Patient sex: M
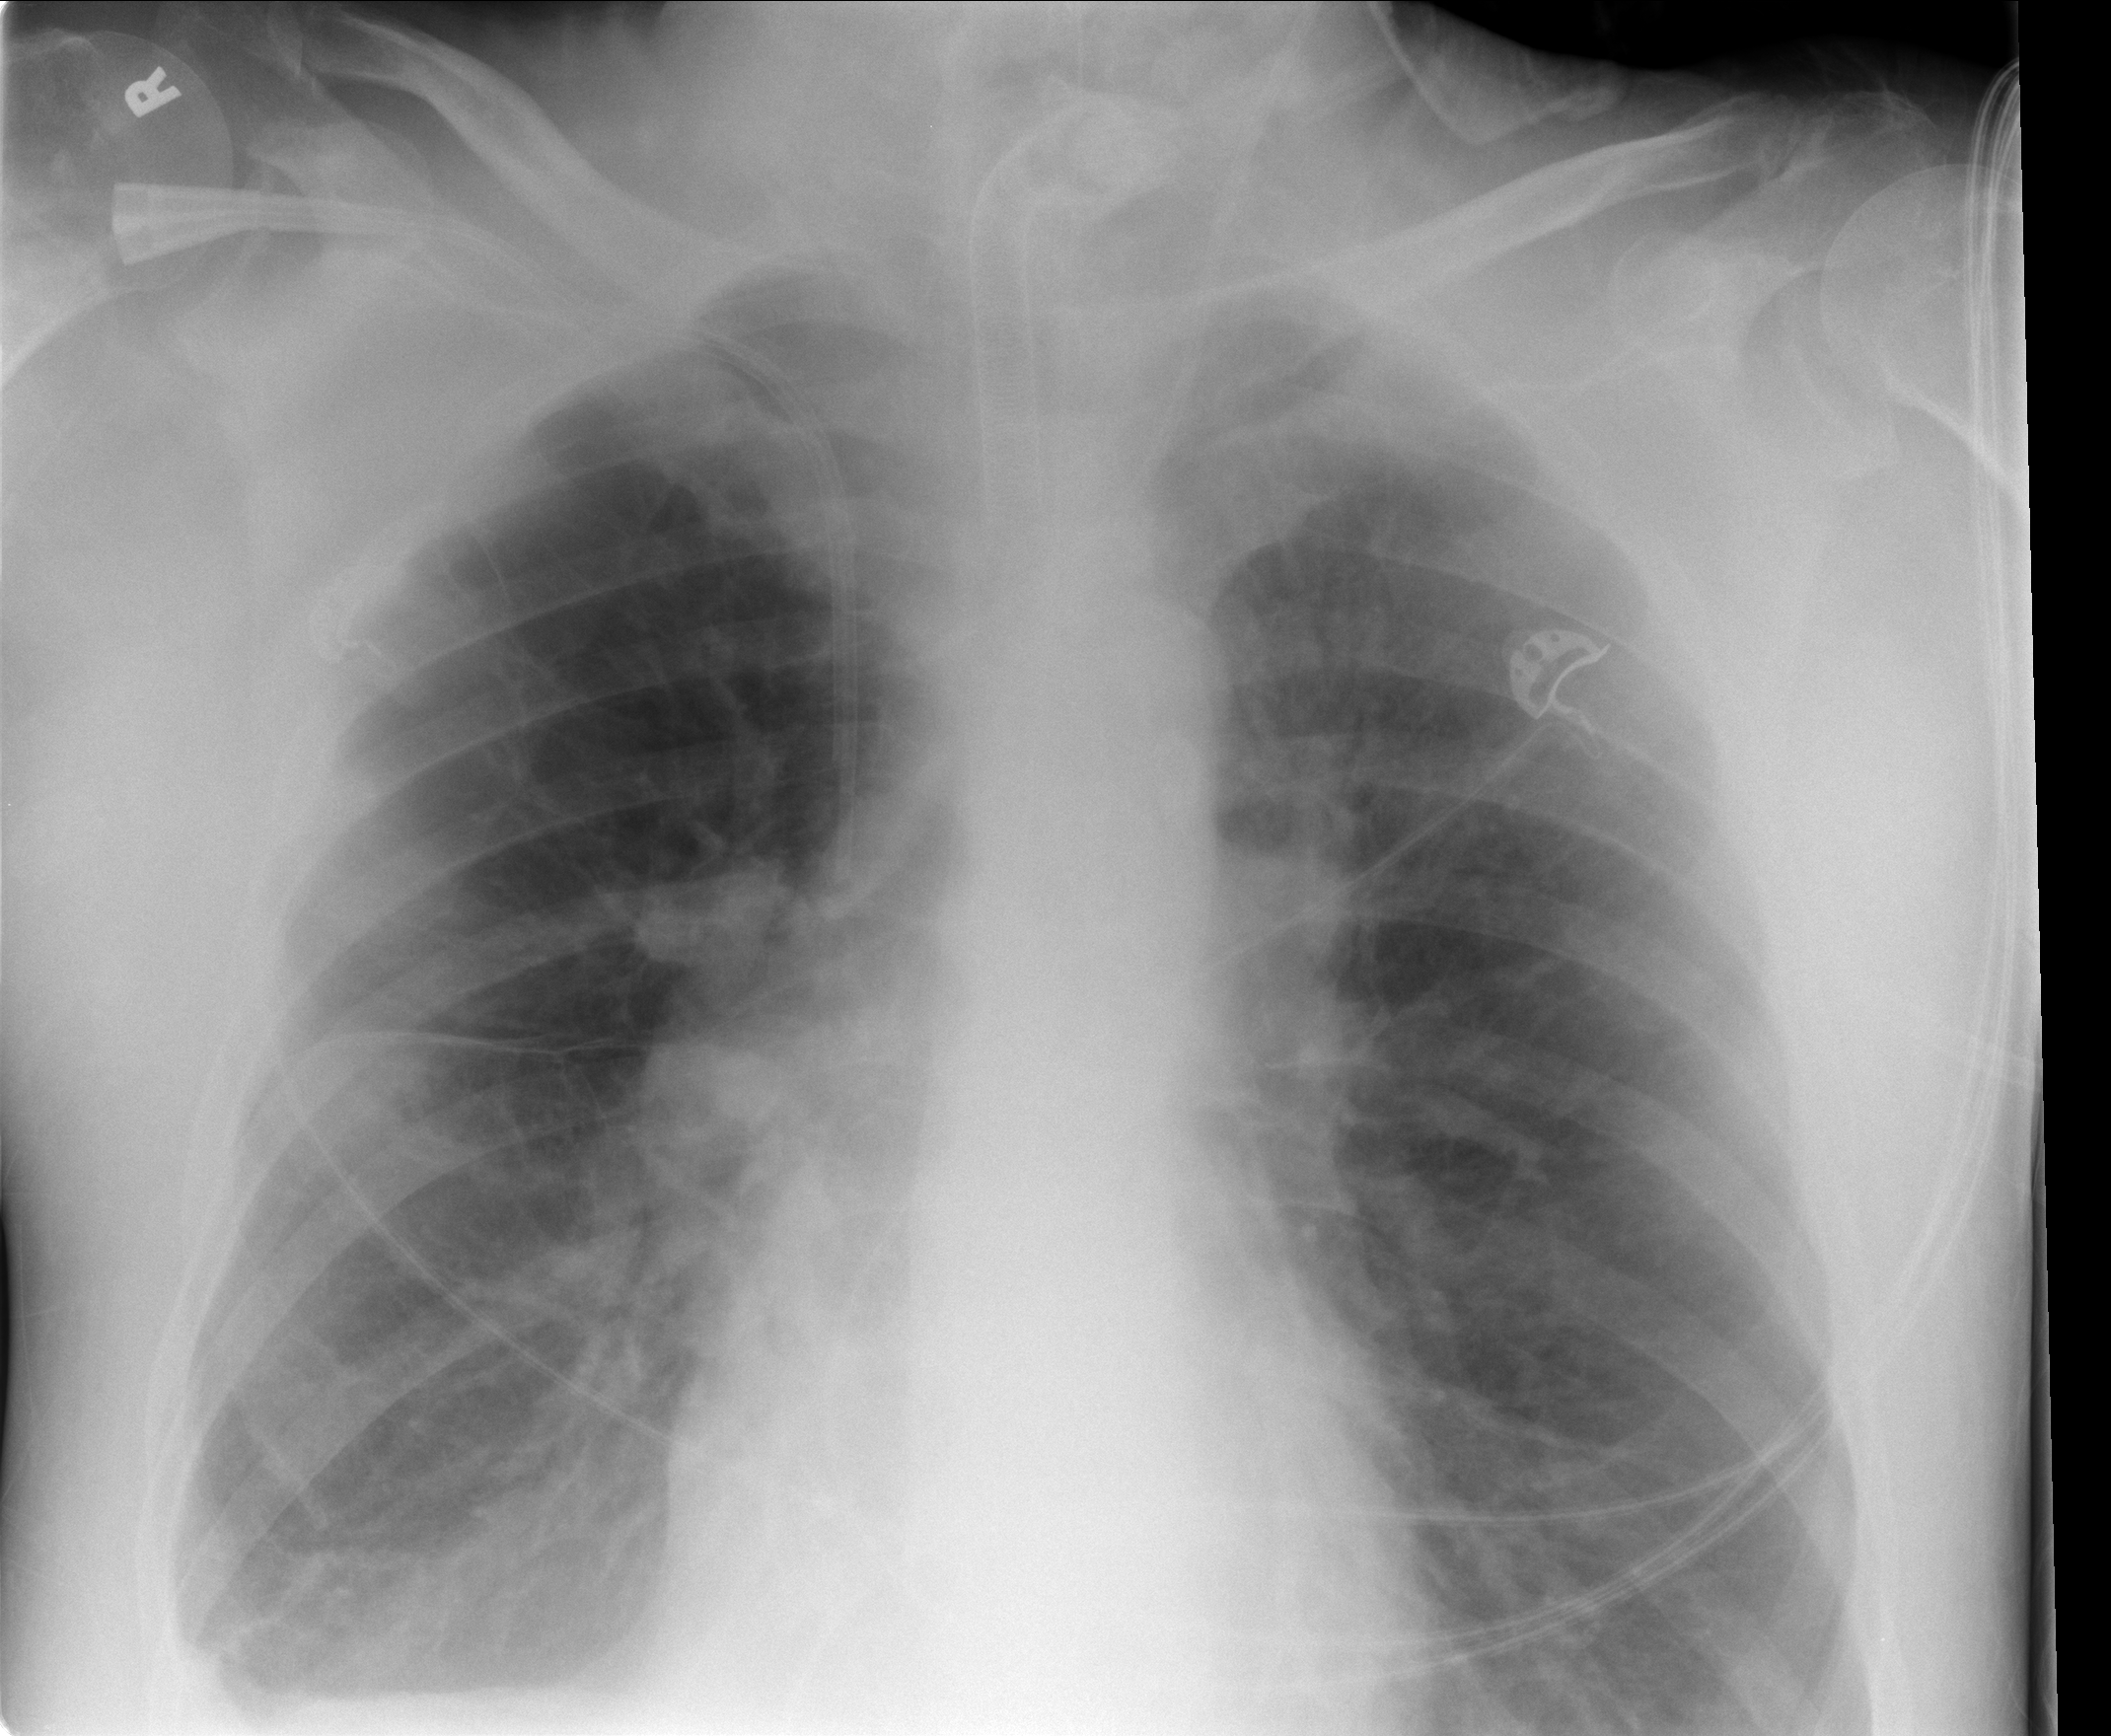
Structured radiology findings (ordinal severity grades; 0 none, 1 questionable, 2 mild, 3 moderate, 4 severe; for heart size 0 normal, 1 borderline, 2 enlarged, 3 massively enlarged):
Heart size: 0
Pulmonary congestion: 0
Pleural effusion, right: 2
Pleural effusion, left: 0
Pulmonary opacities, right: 0
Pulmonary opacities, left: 0
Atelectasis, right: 2
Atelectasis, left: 0